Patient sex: M
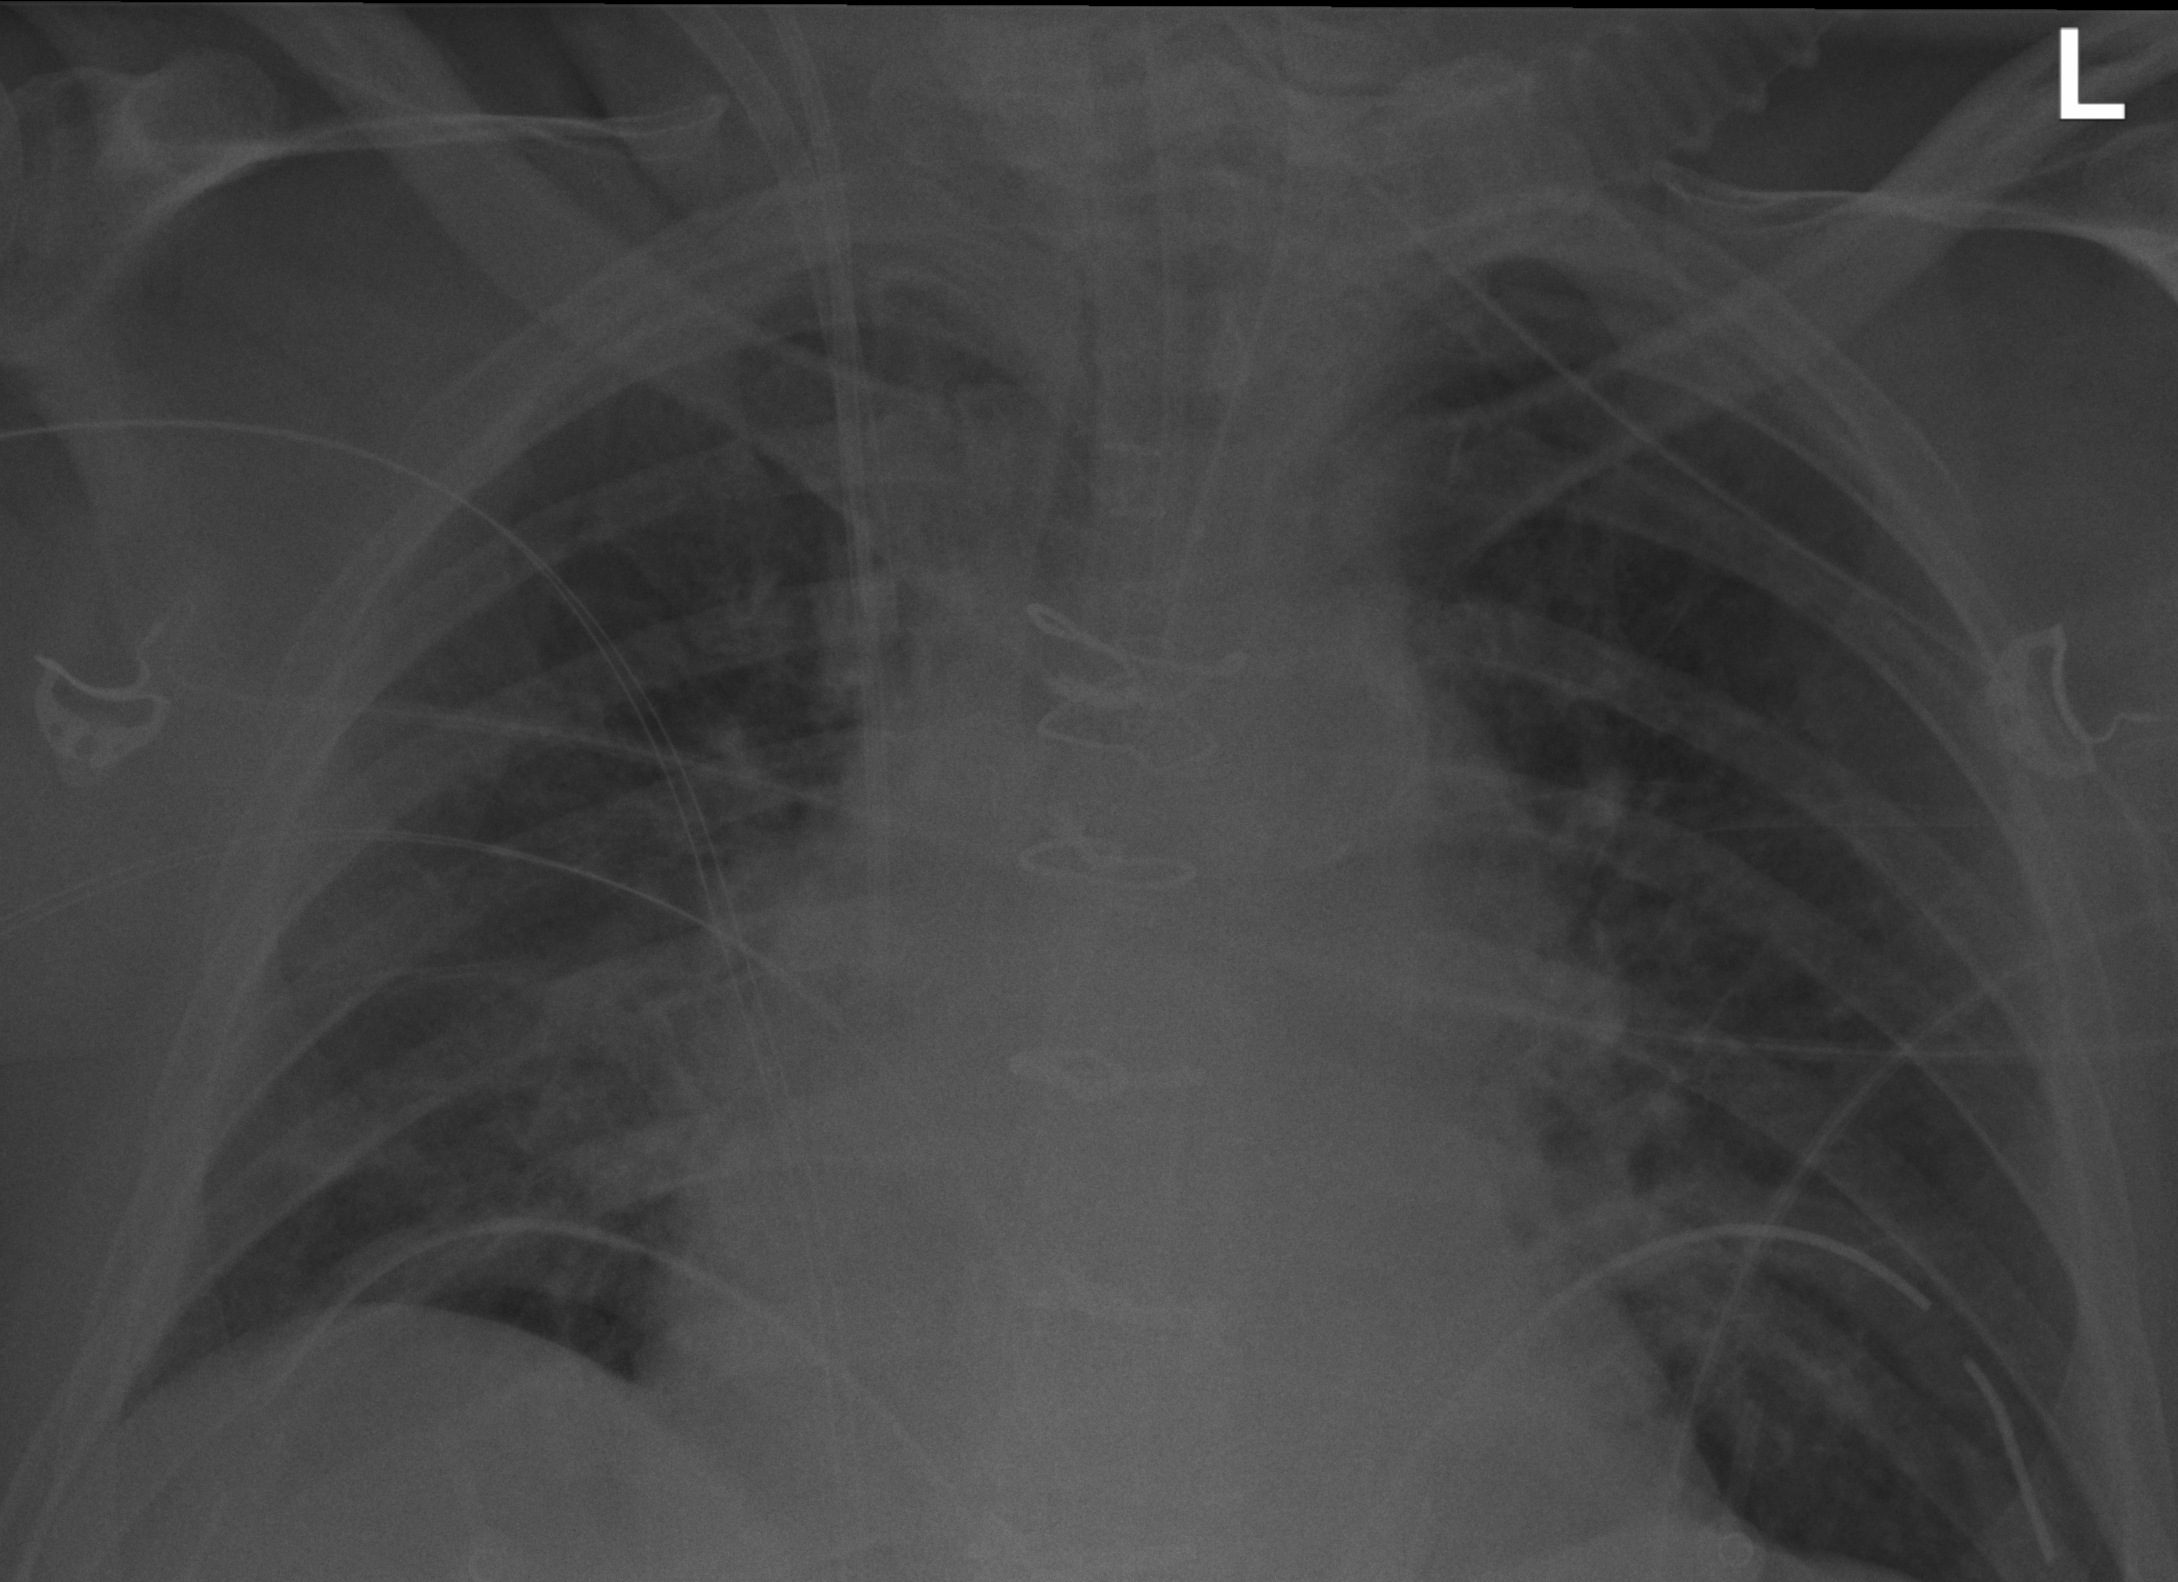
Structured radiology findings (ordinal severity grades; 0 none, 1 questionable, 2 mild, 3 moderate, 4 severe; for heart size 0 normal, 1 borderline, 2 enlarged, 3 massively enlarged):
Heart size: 1
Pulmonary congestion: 2
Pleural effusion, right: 0
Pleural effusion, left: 0
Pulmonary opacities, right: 1
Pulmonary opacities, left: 1
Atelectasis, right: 2
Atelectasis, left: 2